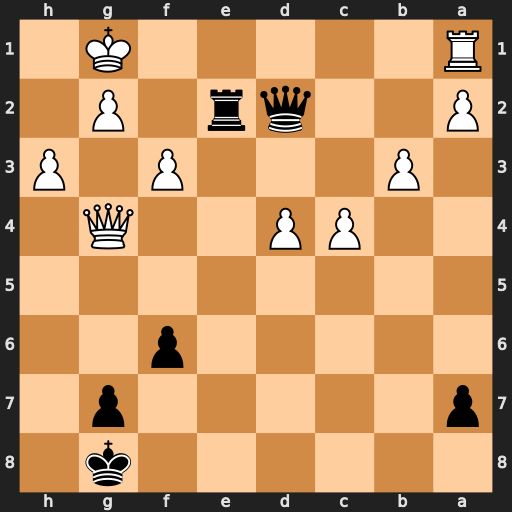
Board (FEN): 6k1/p5p1/5p2/8/2PP2Q1/1P3P1P/P2qr1P1/R5K1
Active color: b
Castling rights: -
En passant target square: -
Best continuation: f5 Qg3 f4 Qg5 Qxd4+ Kh2 Qxa1 Qd5+ Kf8